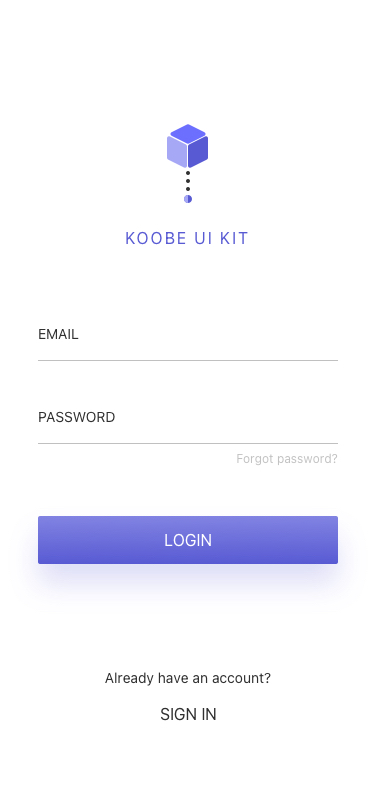
Text in this UI design:
Already have an account?
SIGN IN
LOGIN
Forgot password?
PASSWORD
Email
Koobe UI KIT